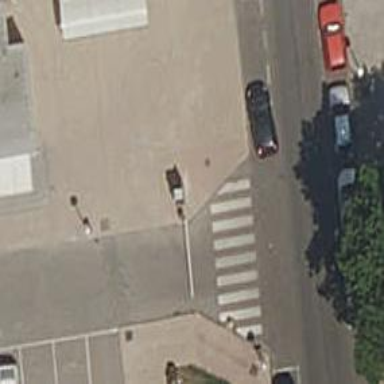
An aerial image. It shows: Marked crossing on the road.